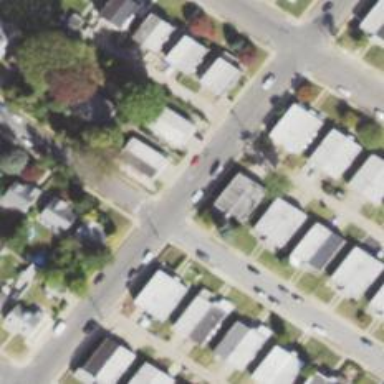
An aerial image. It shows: Residential road.